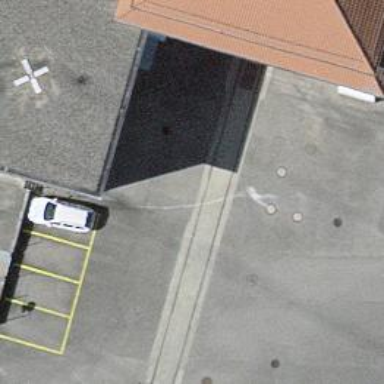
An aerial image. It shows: Endpoint substation.